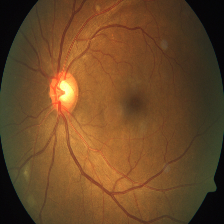
Diabetic retinopathy grade: Severe